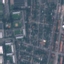
Land use / land cover: Residential